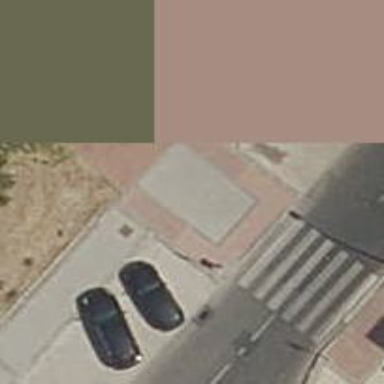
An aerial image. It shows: Sidewalk along the footway.